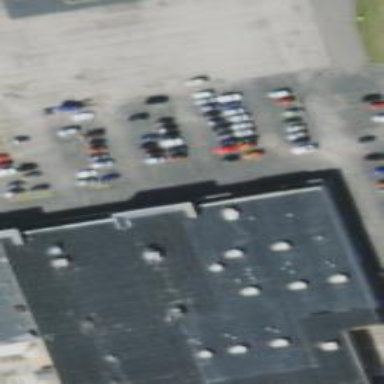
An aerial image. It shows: Cinema building.